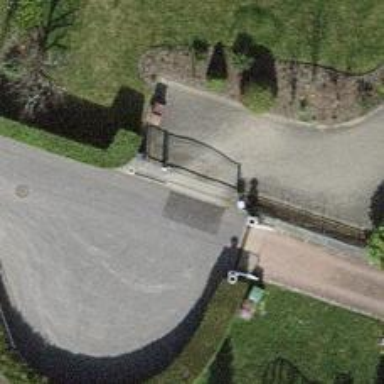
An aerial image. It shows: Entrance with barrier.